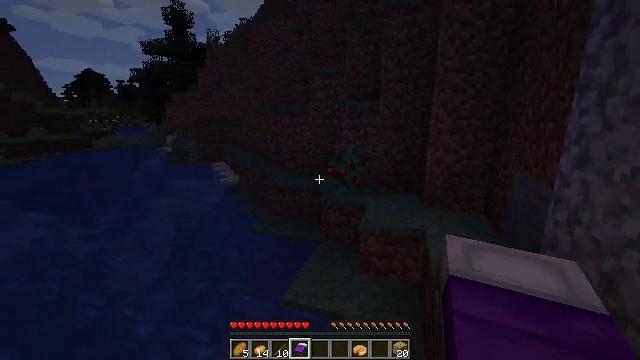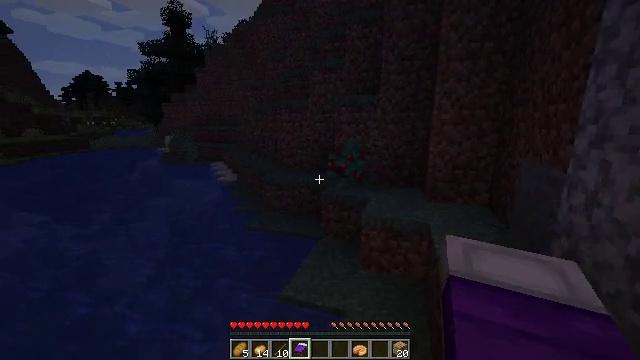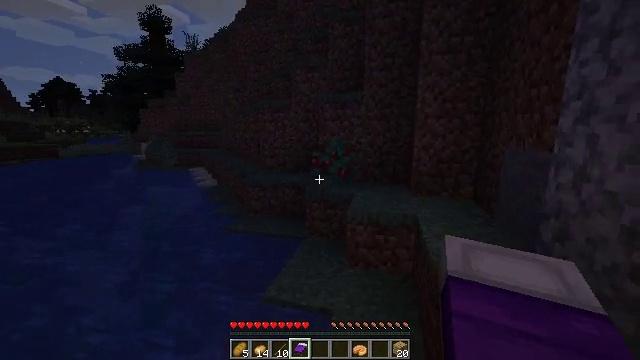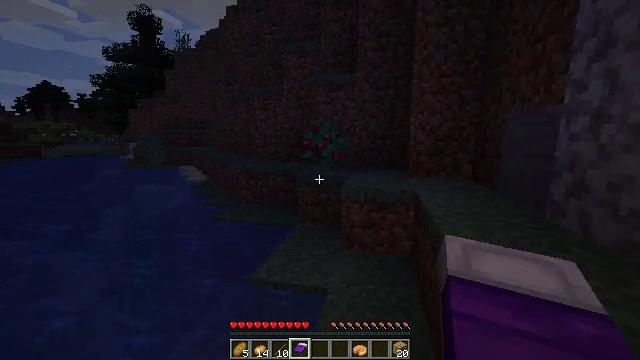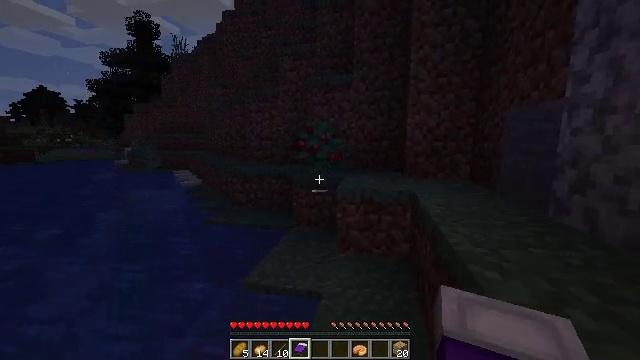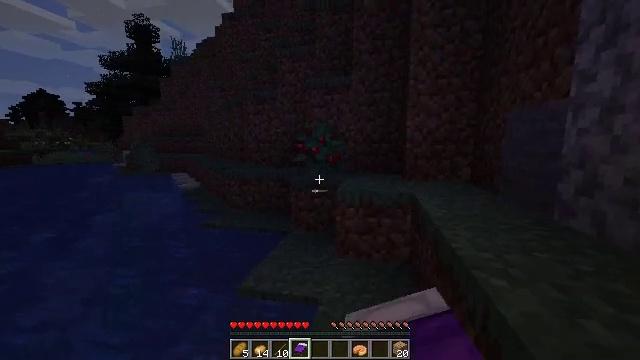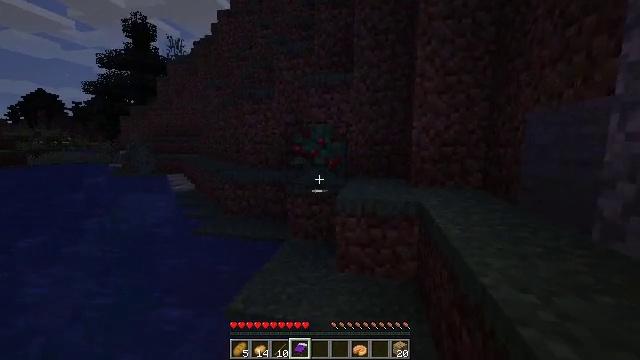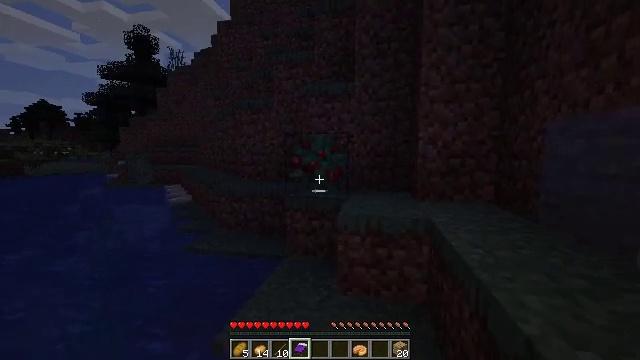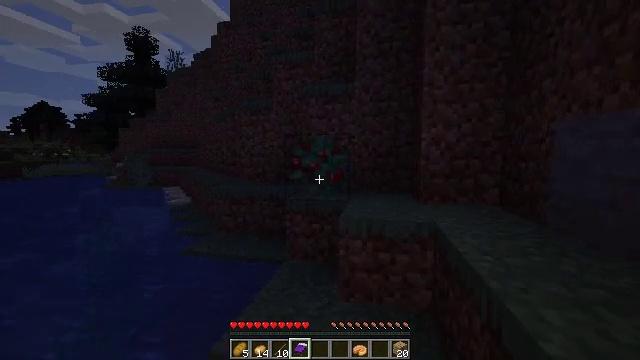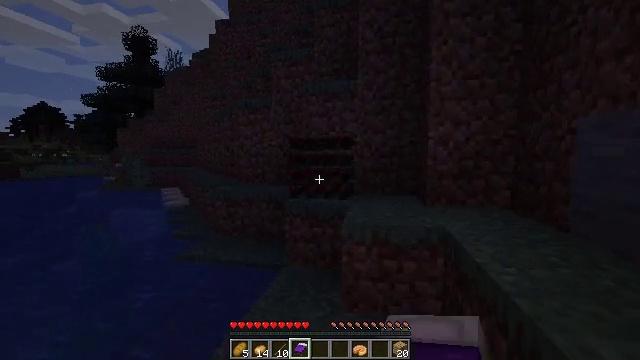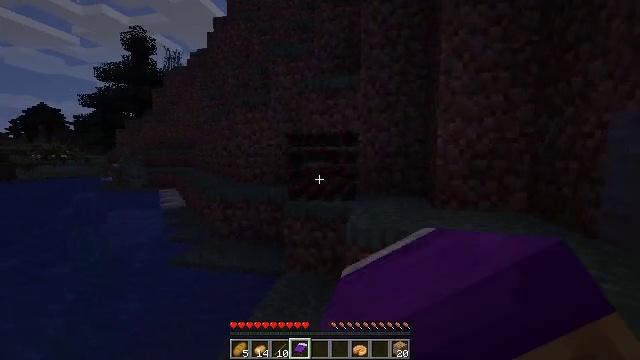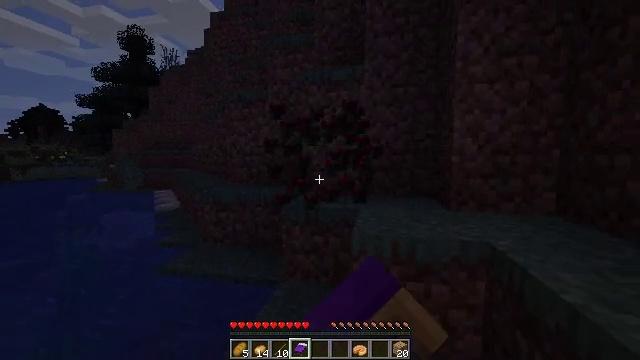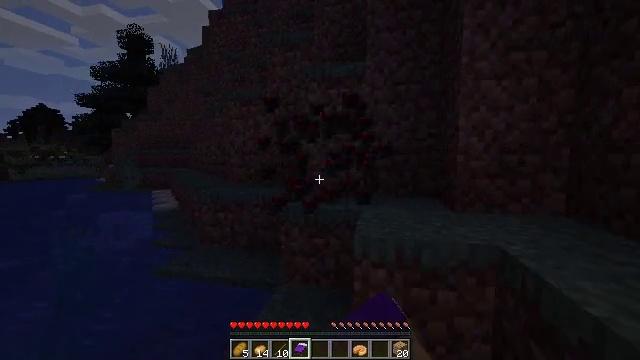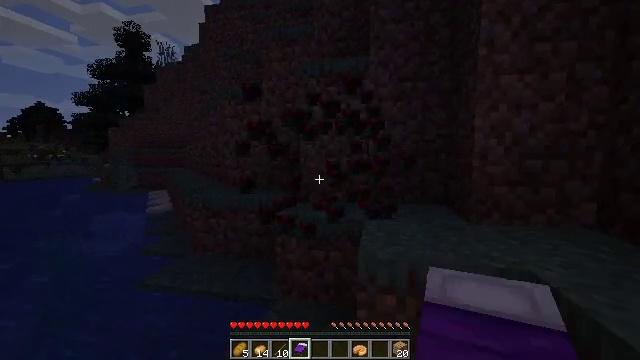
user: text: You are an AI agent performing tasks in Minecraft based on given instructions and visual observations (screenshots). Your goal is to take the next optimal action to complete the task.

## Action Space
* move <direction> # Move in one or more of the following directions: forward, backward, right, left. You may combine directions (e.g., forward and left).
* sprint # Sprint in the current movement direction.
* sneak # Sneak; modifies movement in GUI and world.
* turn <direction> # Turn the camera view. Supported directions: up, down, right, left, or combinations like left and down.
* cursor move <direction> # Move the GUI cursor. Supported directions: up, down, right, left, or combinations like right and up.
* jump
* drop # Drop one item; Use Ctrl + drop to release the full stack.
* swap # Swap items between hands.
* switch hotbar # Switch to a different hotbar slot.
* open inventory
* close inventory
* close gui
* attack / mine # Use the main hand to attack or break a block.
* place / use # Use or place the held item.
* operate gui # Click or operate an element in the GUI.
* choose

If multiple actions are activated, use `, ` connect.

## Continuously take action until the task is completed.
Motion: motion action
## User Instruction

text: Break the sweet berry bush to collect berries.
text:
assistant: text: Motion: move forward and move right
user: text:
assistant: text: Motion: move forward and move right, turn right and up
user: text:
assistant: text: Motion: move forward and move right, turn right and up
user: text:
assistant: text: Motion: move forward and move right, turn up, attack / mine
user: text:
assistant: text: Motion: move forward, attack / mine
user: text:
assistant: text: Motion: move forward, attack / mine
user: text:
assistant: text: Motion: move forward, turn up
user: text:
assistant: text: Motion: move forward
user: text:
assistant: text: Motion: move forward, attack / mine
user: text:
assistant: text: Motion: move forward, attack / mine
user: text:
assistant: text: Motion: move forward, attack / mine
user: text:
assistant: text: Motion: move forward, attack / mine
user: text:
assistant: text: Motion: move forward, attack / mine
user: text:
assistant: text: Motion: no_op